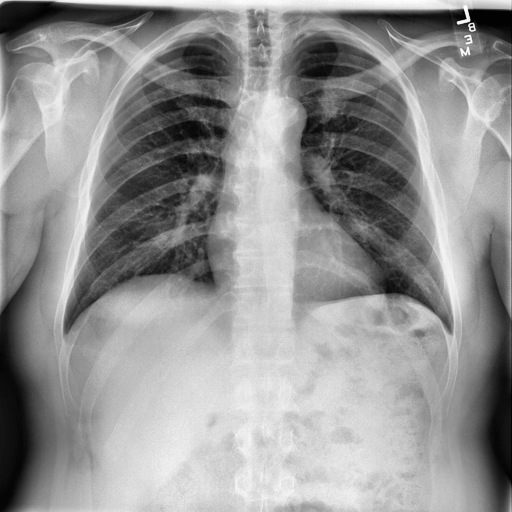
Finding: NORMAL